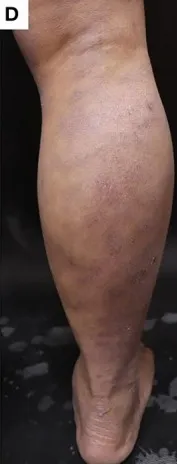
Right lower leg.
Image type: medical_photograph (skin_photograph)